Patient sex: M
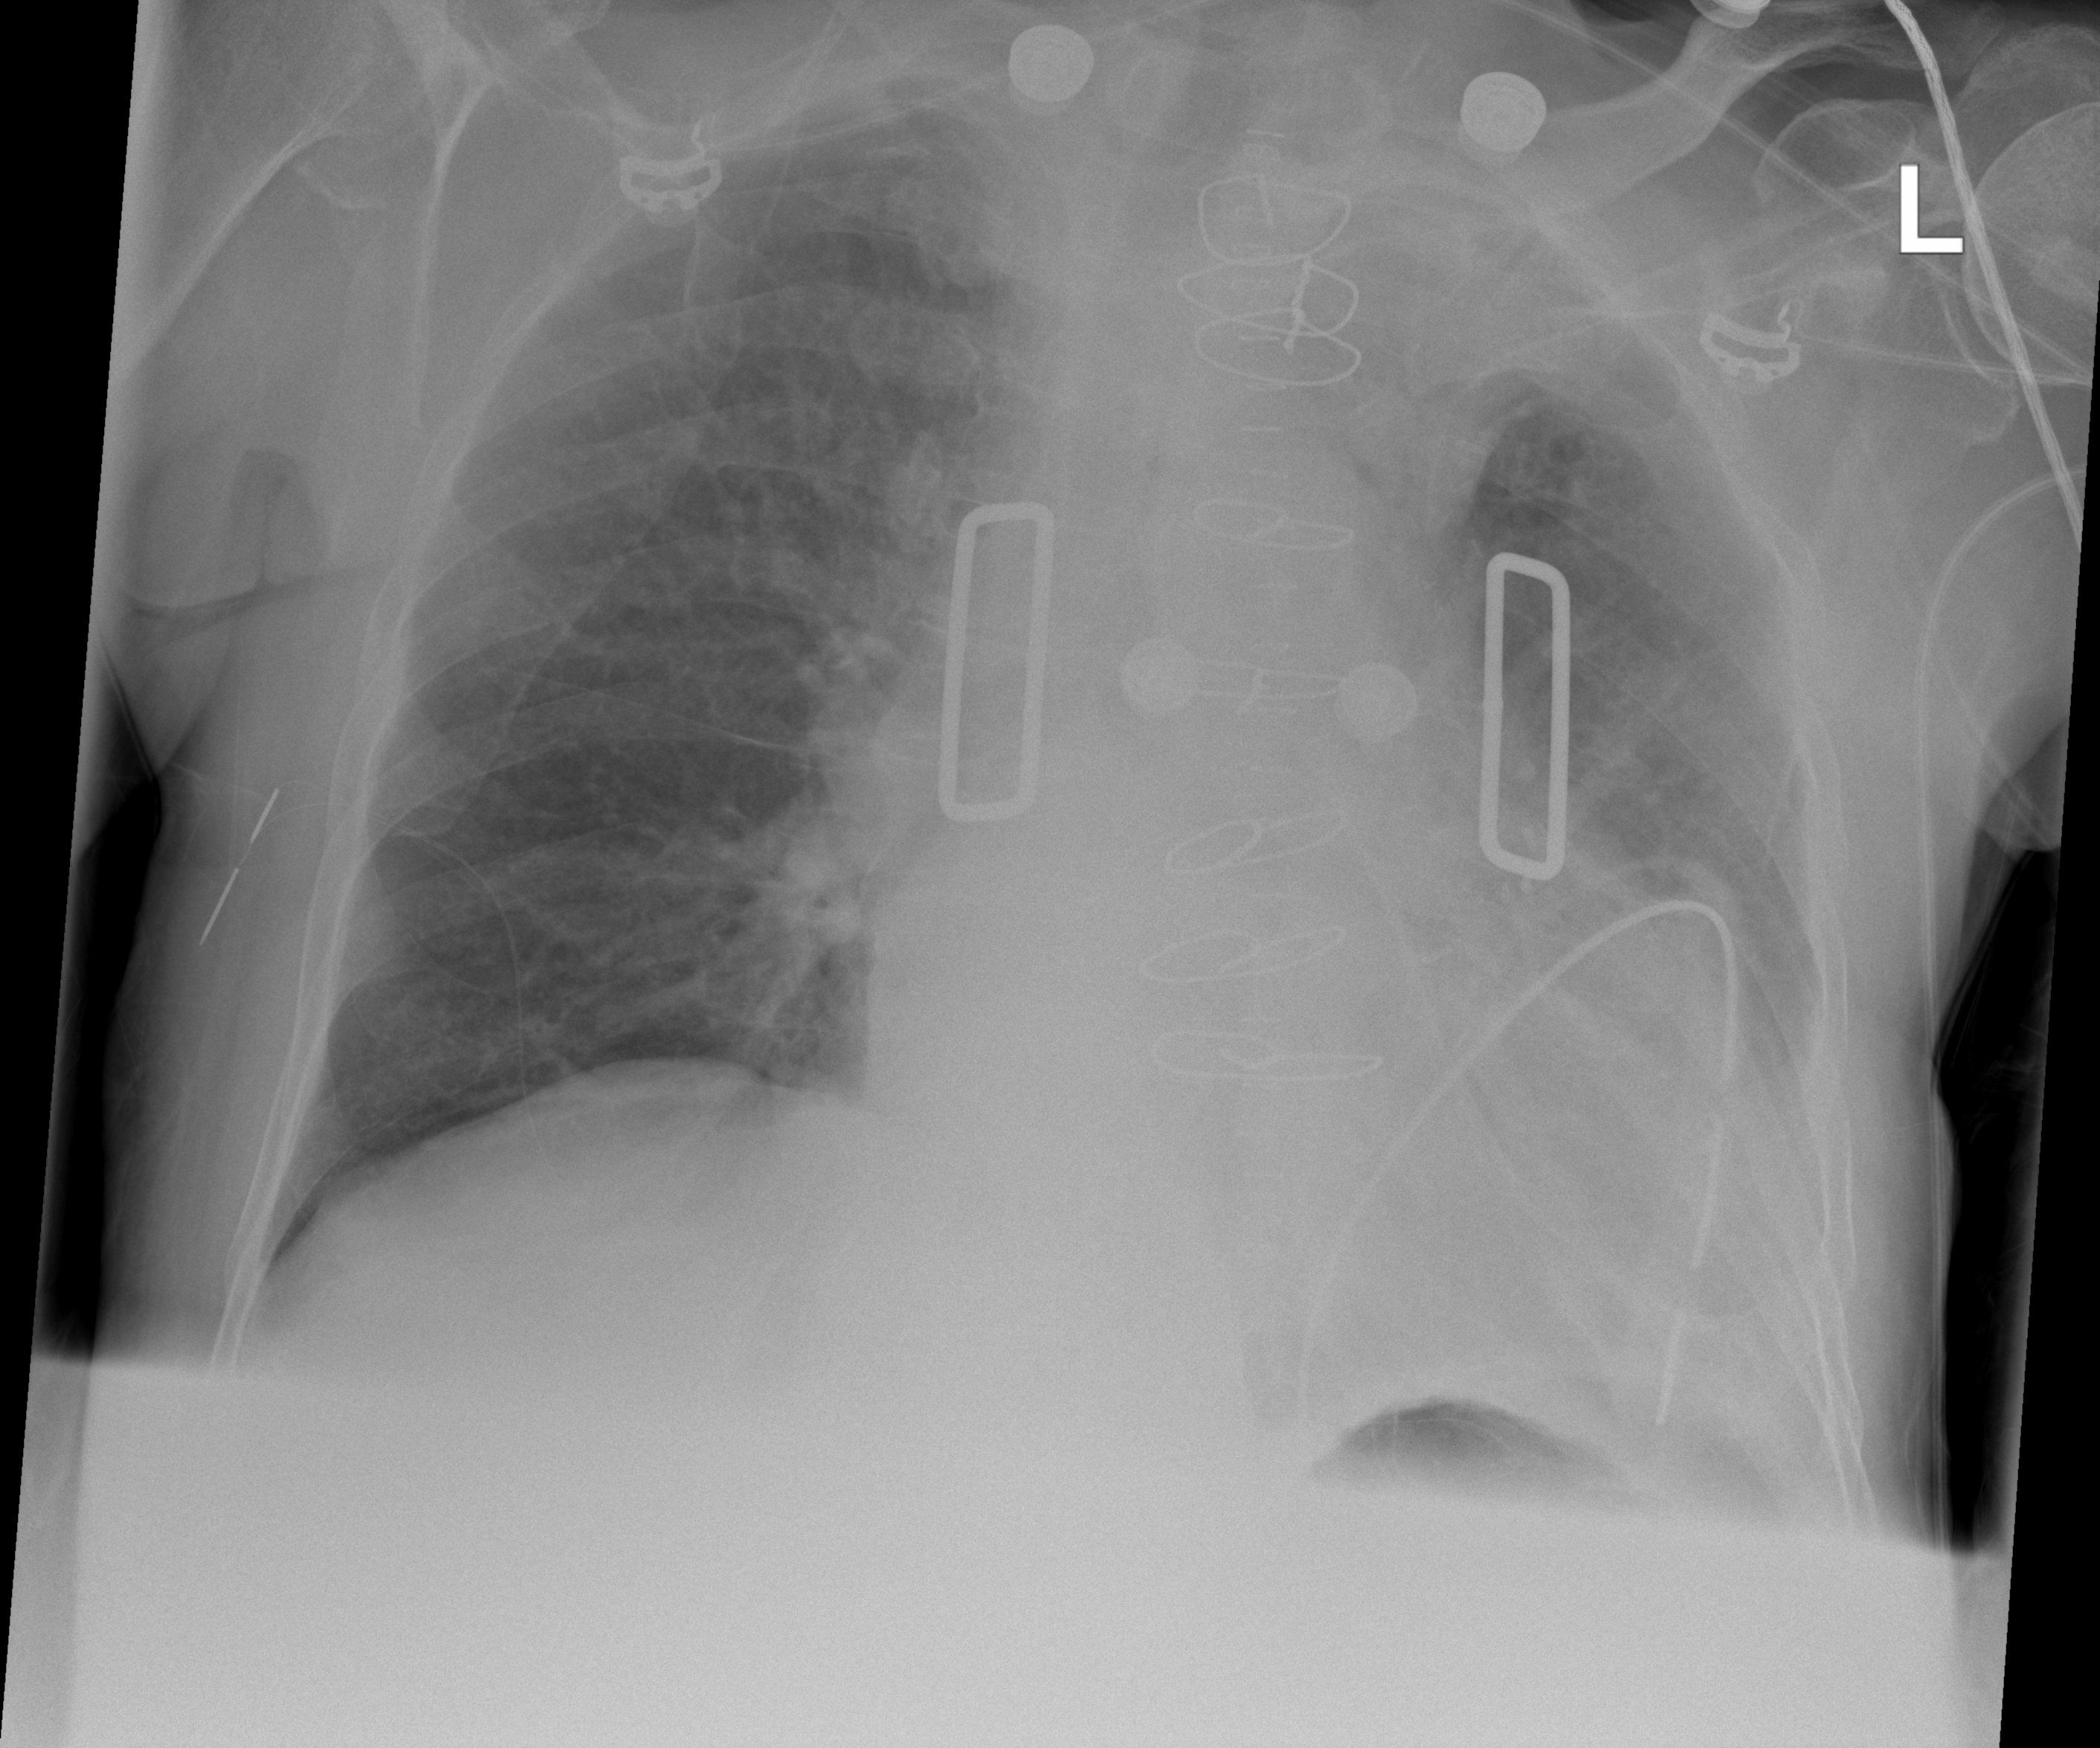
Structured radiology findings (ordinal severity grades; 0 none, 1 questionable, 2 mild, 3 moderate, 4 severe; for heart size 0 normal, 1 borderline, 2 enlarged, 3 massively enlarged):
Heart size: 2
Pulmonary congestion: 2
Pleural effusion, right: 0
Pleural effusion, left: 2
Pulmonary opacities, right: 0
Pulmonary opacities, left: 2
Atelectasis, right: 0
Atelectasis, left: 2